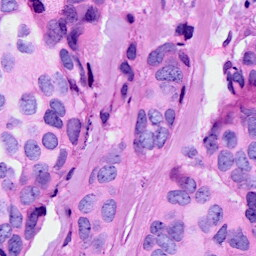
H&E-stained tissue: Breast